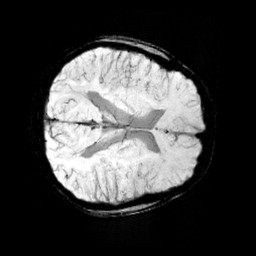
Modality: minIP
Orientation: axial
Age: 9
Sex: male
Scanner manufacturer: siemens
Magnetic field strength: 3 T
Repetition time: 0.027 s
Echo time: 0.02 s